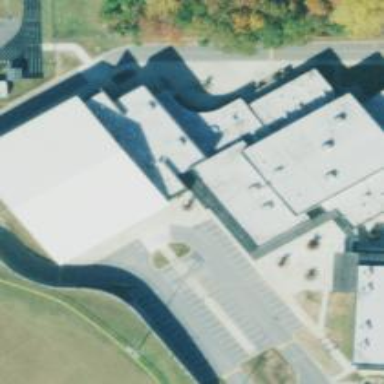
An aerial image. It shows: School building.